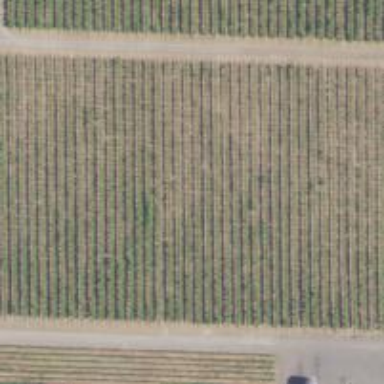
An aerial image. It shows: Vineyard growing grapes.